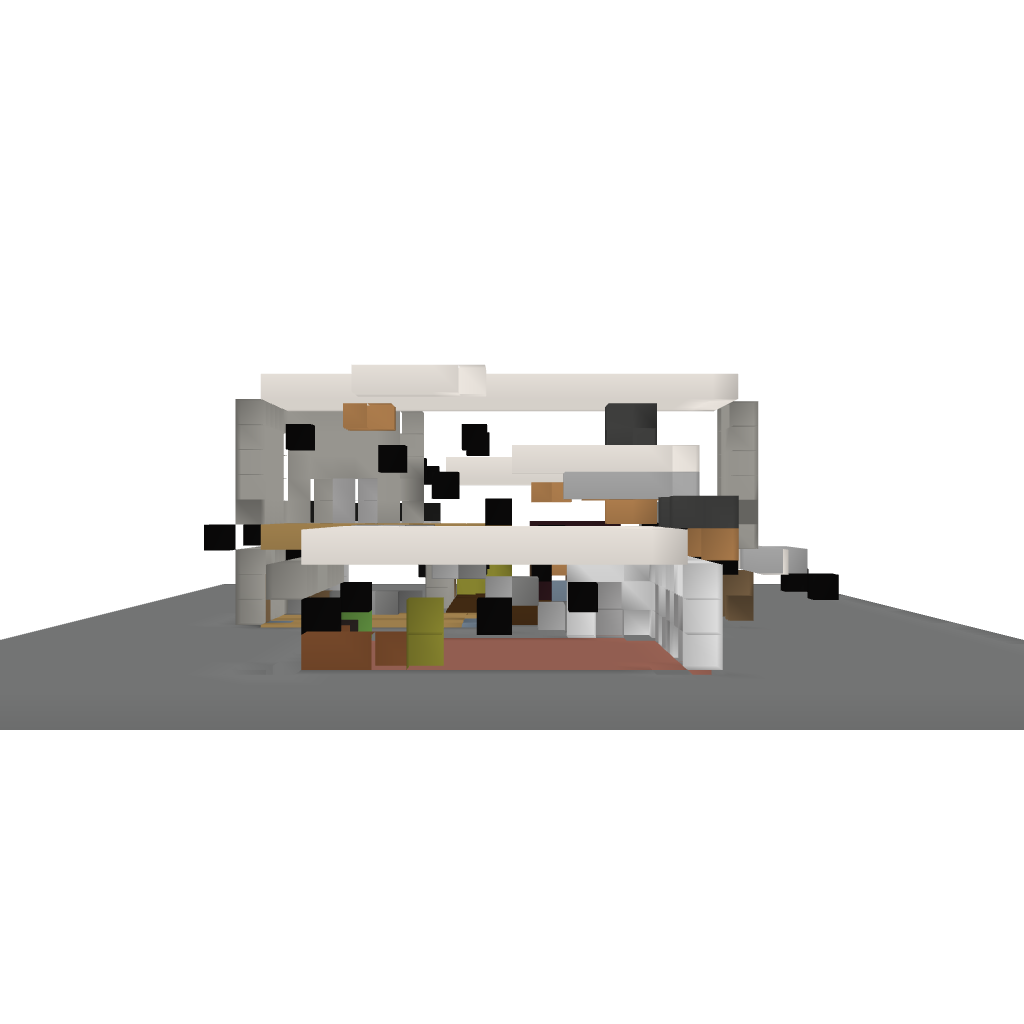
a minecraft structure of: Another modern villa